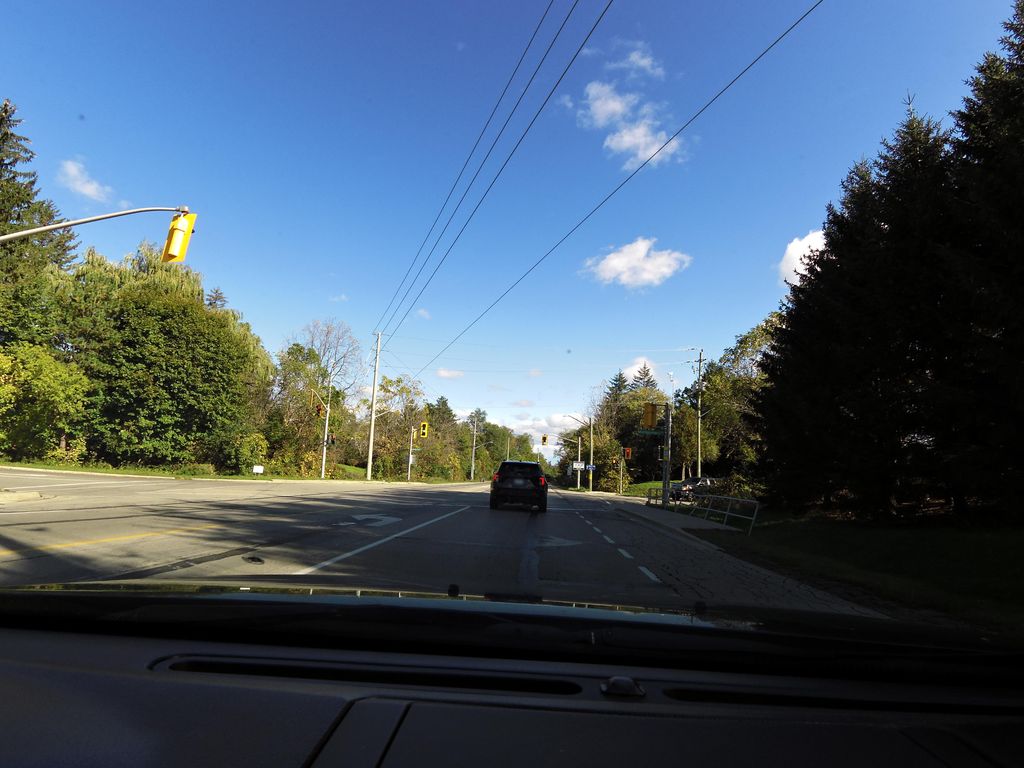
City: hamilton